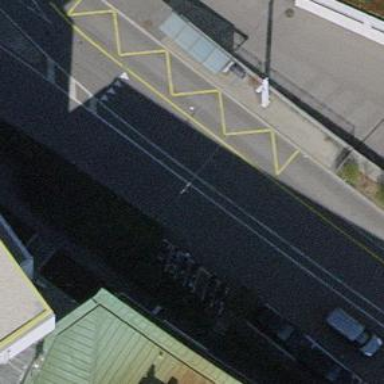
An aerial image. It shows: Bus stop for trolleybuses with designated stop position.